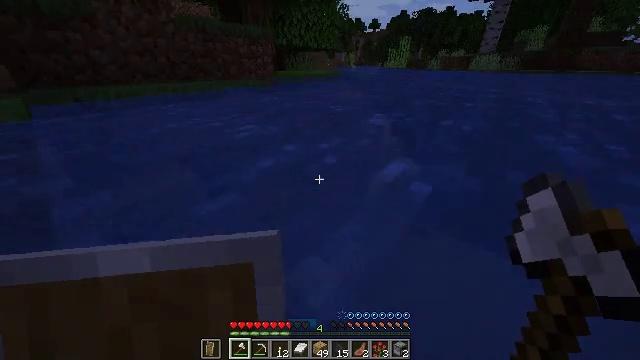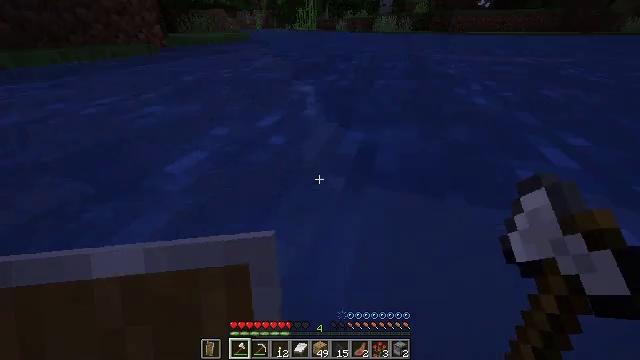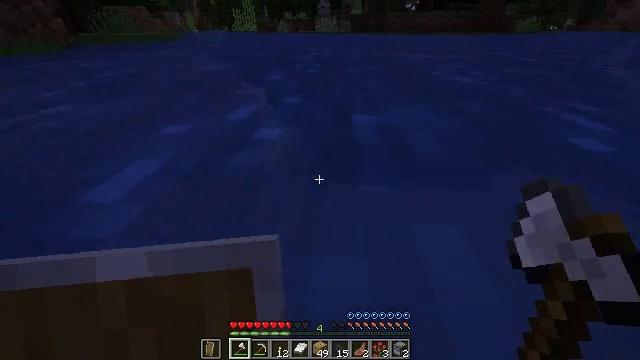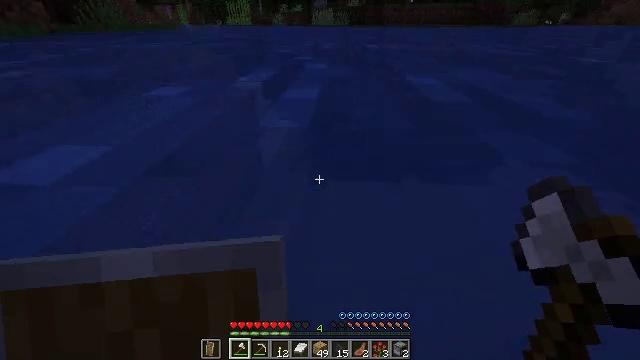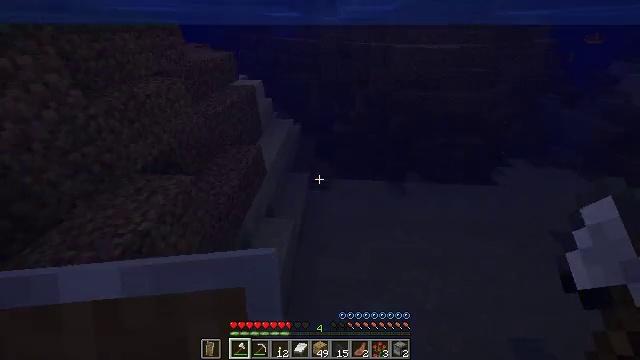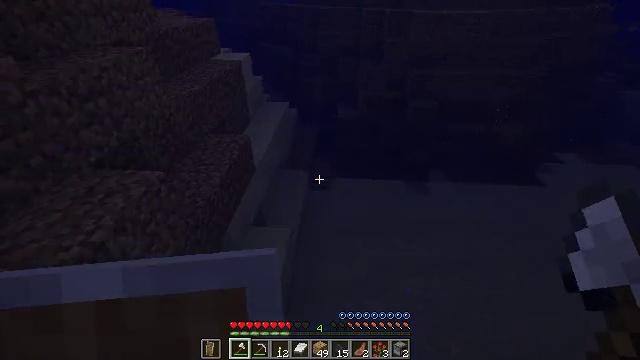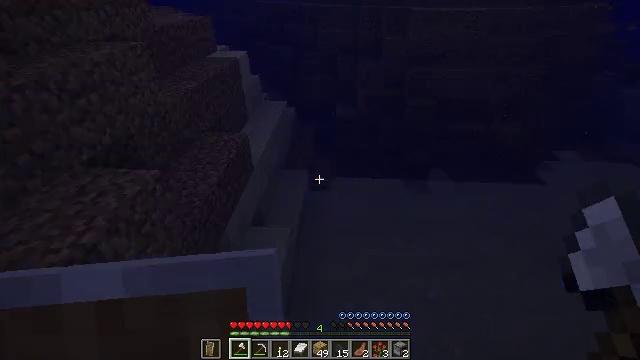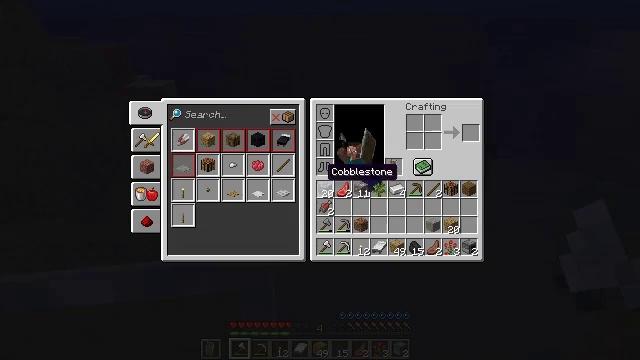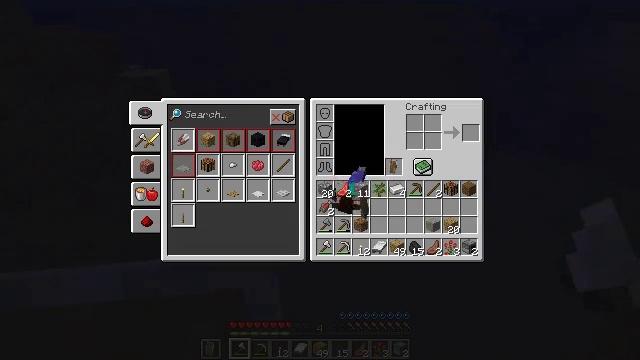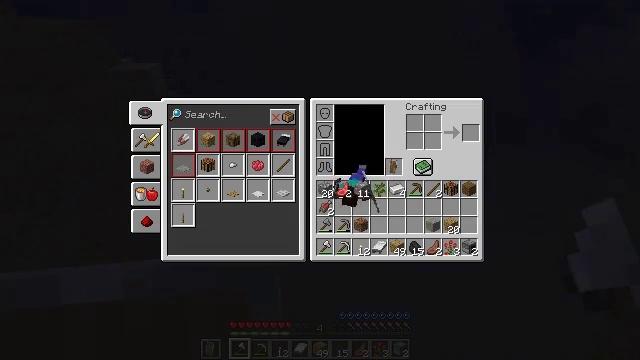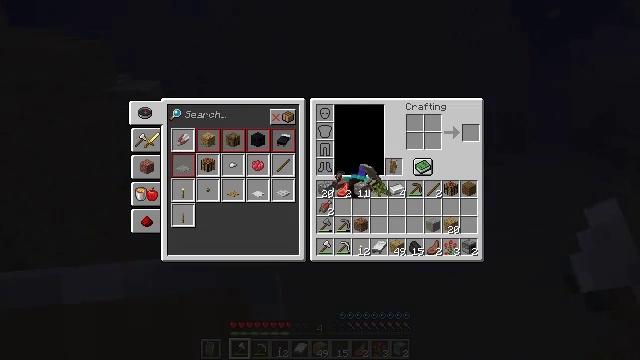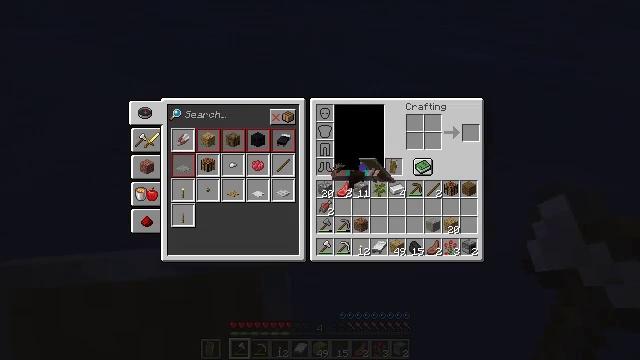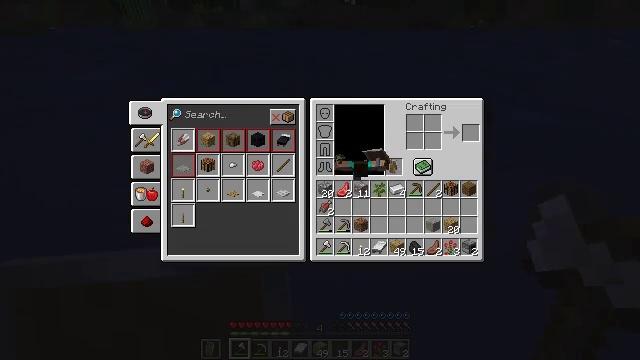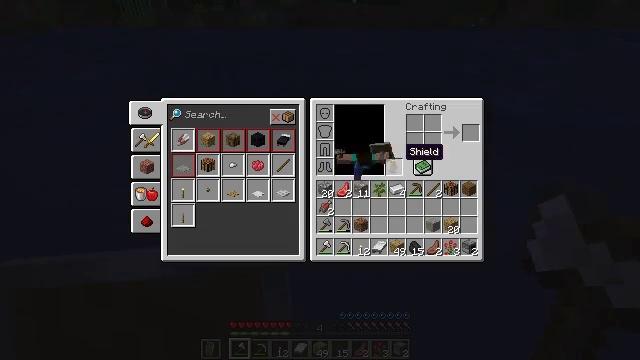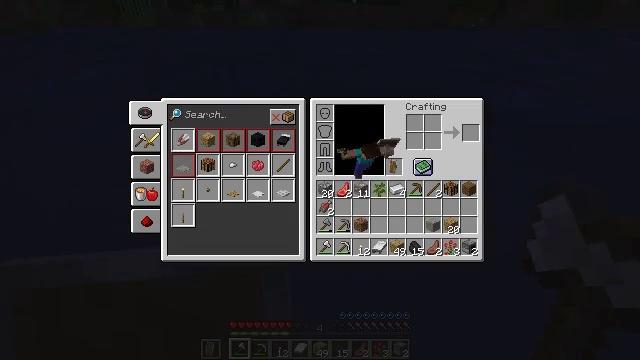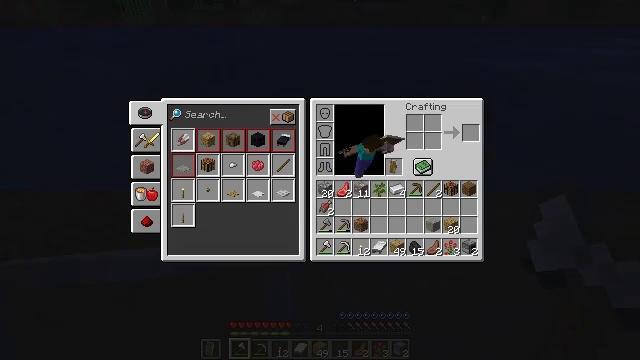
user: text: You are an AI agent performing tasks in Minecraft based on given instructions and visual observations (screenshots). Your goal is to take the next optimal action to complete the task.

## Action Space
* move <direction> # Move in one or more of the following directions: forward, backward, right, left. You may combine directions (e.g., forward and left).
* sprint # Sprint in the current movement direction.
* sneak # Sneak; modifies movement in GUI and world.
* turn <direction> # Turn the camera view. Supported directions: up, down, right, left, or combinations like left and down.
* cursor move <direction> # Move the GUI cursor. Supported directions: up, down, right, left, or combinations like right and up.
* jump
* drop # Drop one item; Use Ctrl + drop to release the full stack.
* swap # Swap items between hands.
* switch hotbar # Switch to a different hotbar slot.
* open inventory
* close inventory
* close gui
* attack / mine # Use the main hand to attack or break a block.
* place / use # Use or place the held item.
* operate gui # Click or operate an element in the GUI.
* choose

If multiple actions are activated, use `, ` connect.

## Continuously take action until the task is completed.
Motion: motion action
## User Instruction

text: Kill the salmon.
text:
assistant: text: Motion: move forward, turn right and down
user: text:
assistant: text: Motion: move forward, turn right
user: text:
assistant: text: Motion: move forward, turn right
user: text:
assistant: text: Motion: move forward
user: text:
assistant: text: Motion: move forward
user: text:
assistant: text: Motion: move forward
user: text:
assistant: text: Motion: move forward, turn right and up, open inventory
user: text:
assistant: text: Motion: cursor move right, open inventory
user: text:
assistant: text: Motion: cursor move right, open inventory
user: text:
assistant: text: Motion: open inventory
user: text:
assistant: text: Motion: cursor move right and up
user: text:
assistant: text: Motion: cursor move right
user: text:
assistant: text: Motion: cursor move right
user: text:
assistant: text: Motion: cursor move right
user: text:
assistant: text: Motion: cursor move right
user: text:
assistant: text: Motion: cursor move right
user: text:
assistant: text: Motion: no_op
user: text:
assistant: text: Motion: no_op
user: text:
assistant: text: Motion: no_op
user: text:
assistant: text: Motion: cursor move down
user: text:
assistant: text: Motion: cursor move left and down
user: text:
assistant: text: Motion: cursor move down
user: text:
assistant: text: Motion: cursor move down
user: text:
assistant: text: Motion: no_op
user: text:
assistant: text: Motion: no_op
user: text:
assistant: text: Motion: no_op
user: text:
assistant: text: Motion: no_op
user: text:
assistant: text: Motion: no_op
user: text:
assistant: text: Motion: no_op
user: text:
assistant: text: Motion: no_op